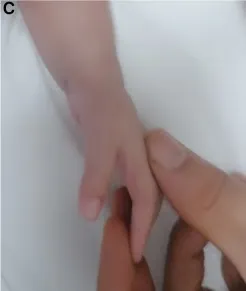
Camptodactyly on the fingers.
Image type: medical_photograph (skin_photograph)